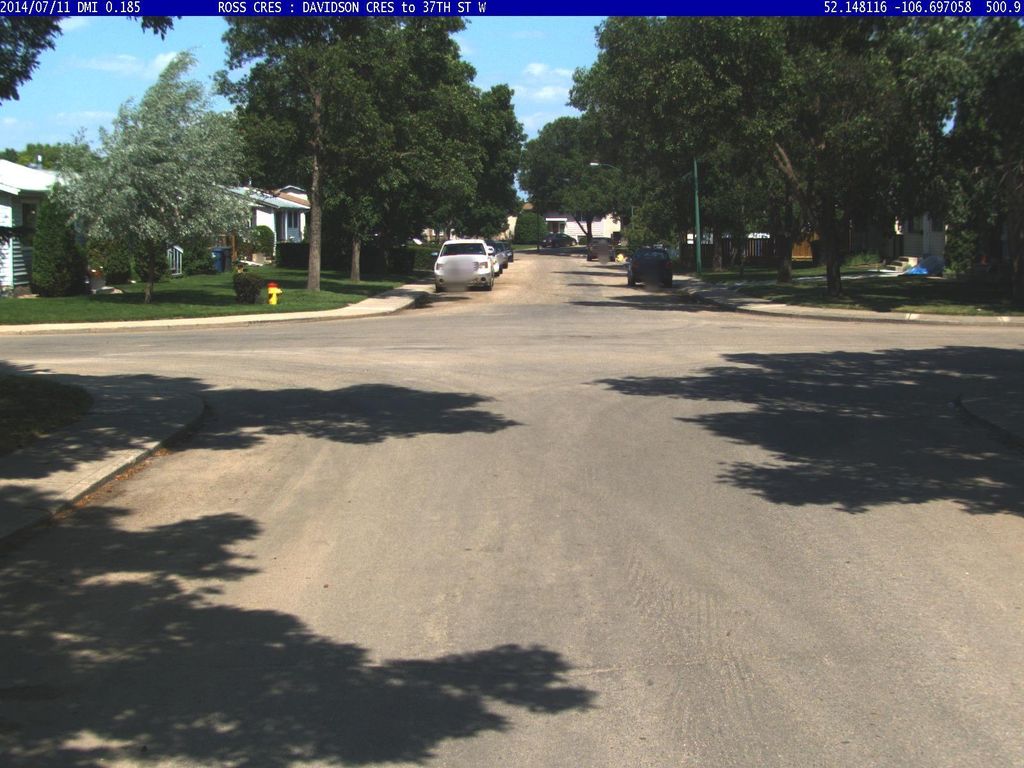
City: saskatoon